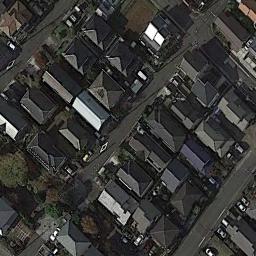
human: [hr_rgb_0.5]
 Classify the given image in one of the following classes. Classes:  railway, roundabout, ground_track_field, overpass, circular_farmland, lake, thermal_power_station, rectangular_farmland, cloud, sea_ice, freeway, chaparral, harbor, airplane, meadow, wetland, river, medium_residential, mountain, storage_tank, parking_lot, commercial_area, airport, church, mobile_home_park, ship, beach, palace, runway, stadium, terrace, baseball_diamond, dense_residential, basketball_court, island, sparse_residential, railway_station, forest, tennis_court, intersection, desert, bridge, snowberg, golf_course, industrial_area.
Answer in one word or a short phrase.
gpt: dense_residential